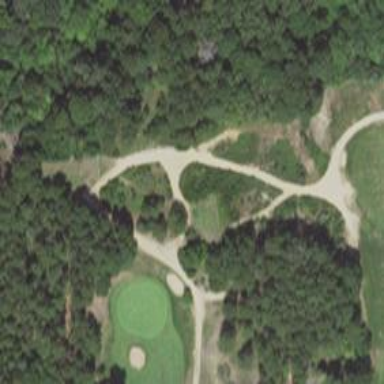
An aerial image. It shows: Path designated for golf carts.